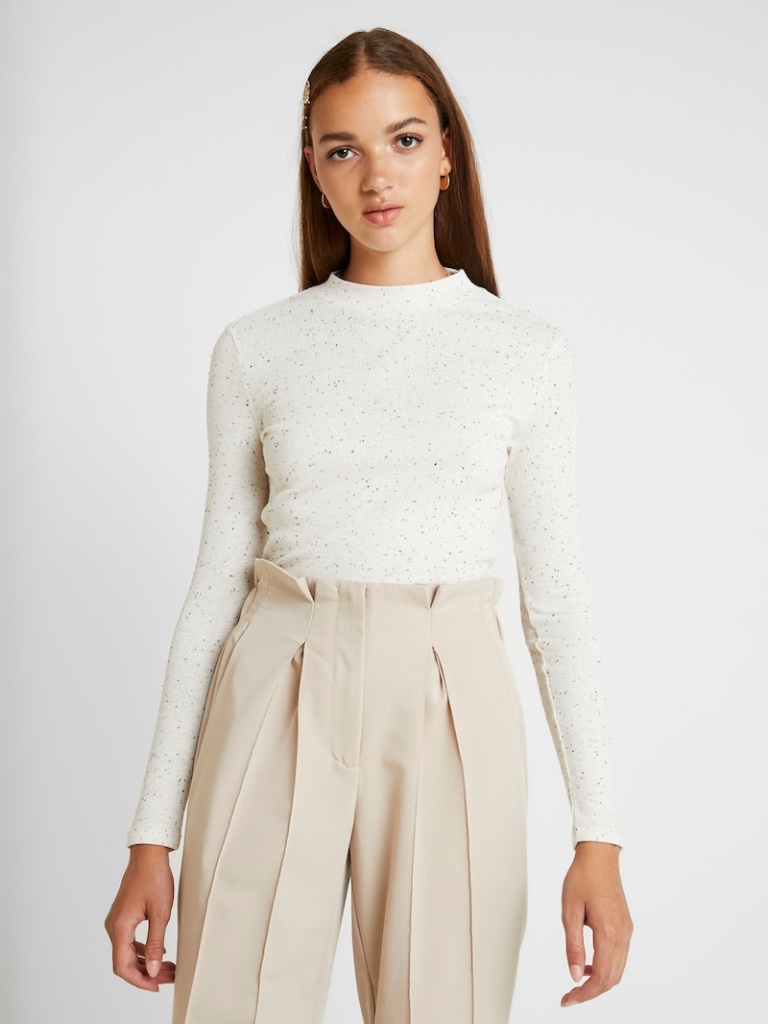
knit tight a long-sleeved with the sleeves down hip length Fully Tucked in turtleneck sweater